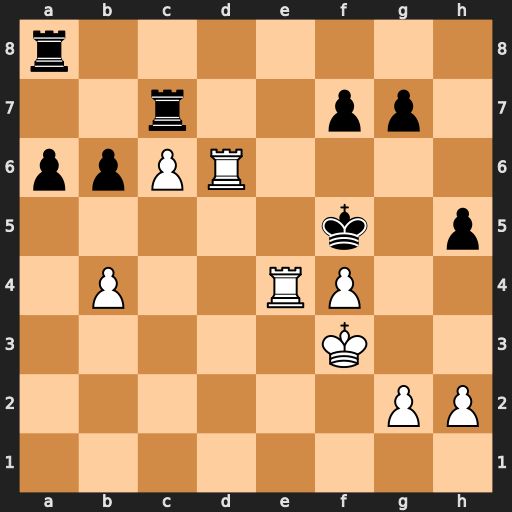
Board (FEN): r7/2r2pp1/ppPR4/5k1p/1P2RP2/5K2/6PP/8
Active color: w
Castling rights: -
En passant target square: -
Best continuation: Re5#